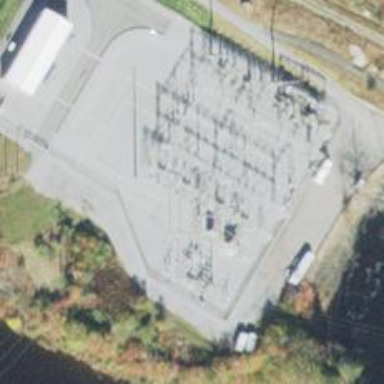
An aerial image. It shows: Switch used for power control.